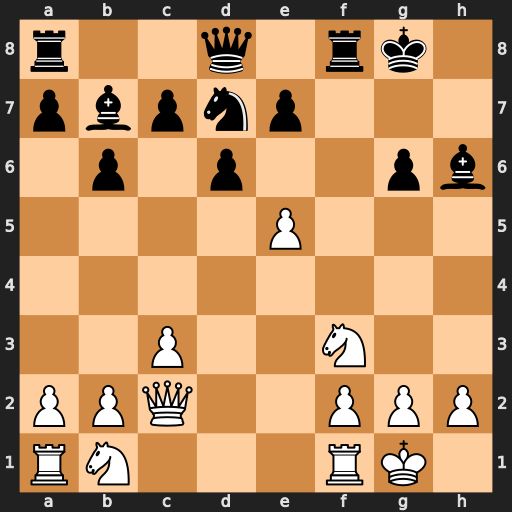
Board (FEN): r2q1rk1/pbpnp3/1p1p2pb/4P3/8/2P2N2/PPQ2PPP/RN3RK1
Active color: w
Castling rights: -
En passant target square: -
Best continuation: Qxg6+ Bg7 Ng5